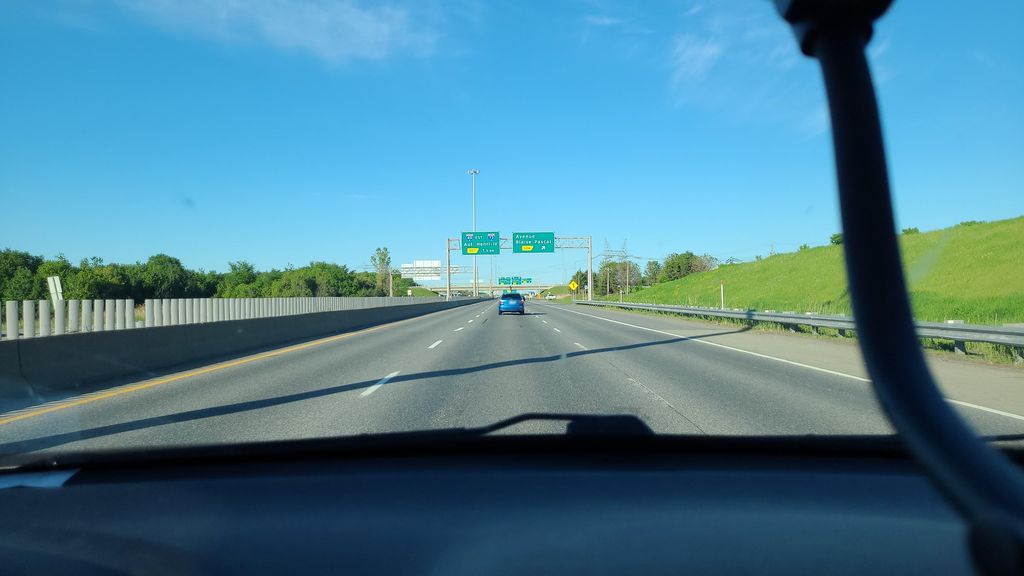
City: quebec_city